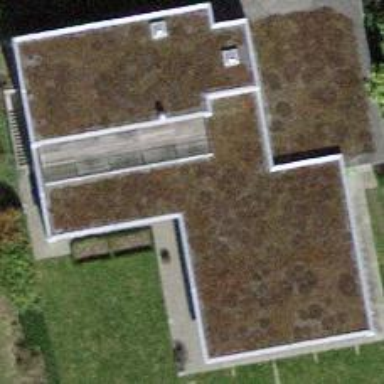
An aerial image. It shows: Detached building.